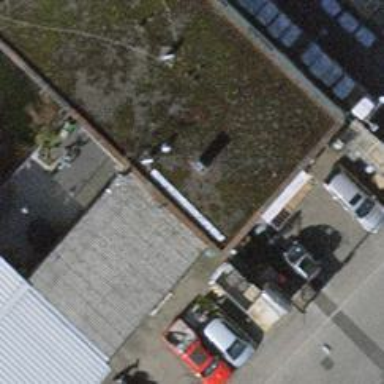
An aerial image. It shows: Commercial building.